Field crop: maize
Growth stage: 2
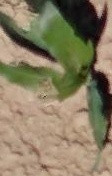
Species: maize